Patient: sex M, age 78
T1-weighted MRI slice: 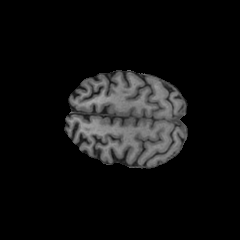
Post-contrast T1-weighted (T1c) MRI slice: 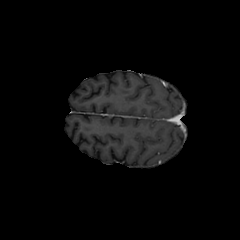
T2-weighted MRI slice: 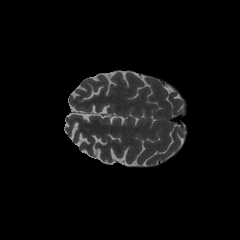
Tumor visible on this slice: no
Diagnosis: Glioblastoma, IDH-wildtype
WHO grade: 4